Question: ---
I learned how to build a neat, dynamically sized vertical progress bar with cross-bars in <URL>.
Now, I want to make it fun!
---
The bar's wobble function should:
- 'element''height''speed''random'- 'element'- -
> I'm looking for the simplest answer. Please explain how you did it, so that we JS newbies can learn tricks! Posting a Bounty of +50 to the best answer.
---

---
Bonus:
-
> If your function does this too, I'll add a +100 Bounty to your answer instead.
---
<URL>
---
<URL>
> I'm asking this question because I don't know how to do this yet.
But, I'm going to try it from what I've learned so far, and keep my
progress posted here.
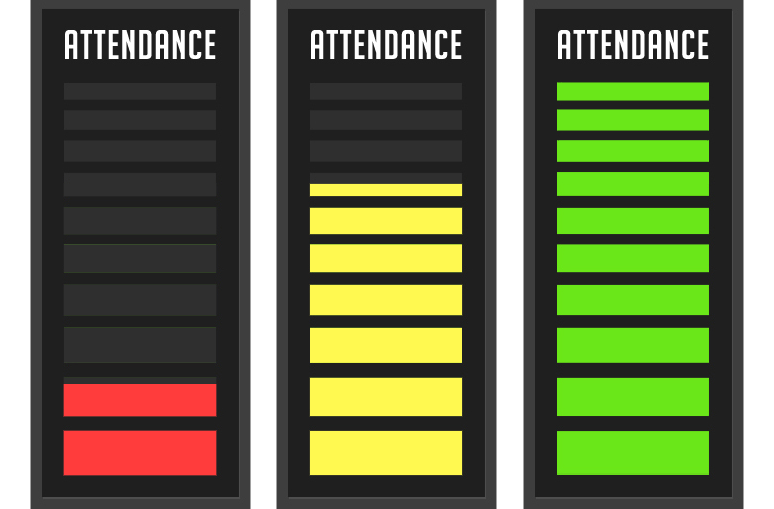
Answer: So here's my <URL> take on it.
Comments should be self explanatory. I had to add JQuery UI for the animation effects with easing. I'm not sure what you meant by 'random', but speed should be all you need to change.
 Sorry, no animation in the screenshots.